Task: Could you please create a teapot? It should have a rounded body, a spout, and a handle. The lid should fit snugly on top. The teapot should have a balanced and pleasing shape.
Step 200:
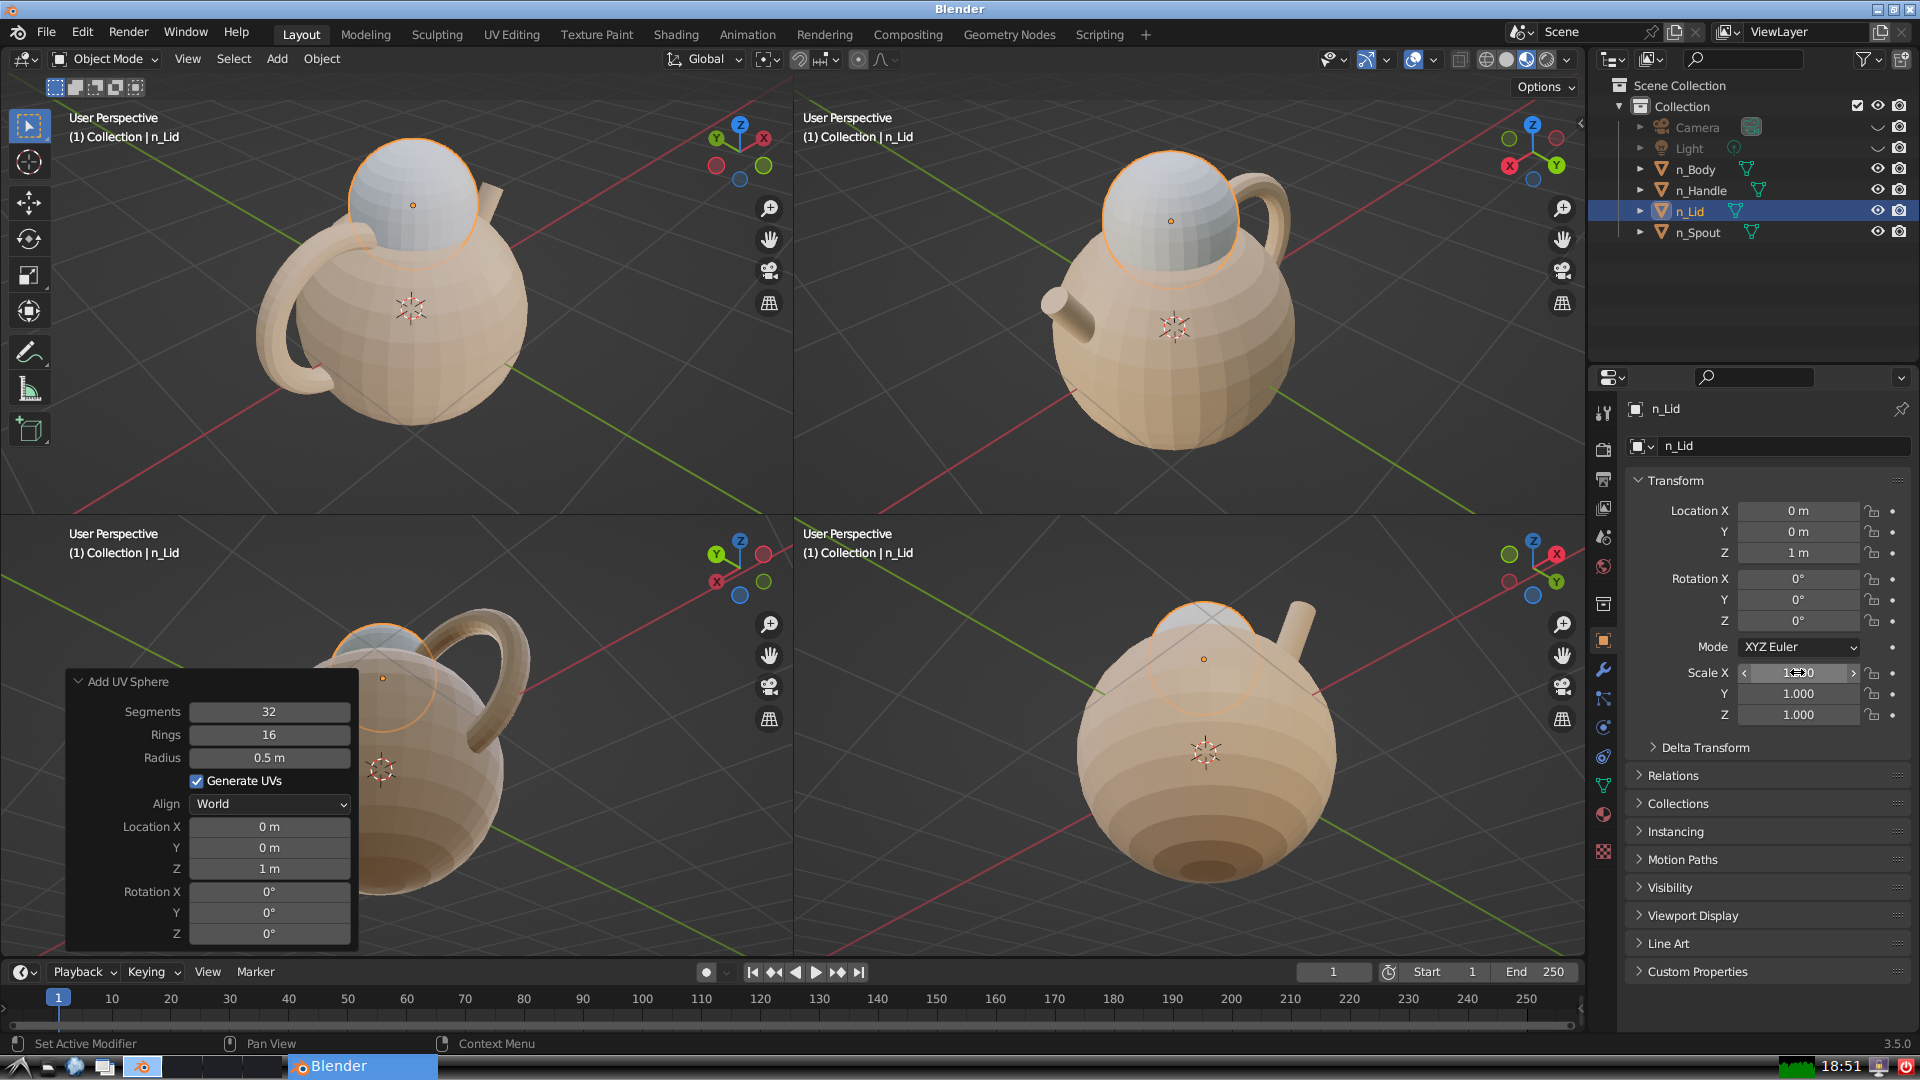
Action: {"mouse_move": [1797, 693]}